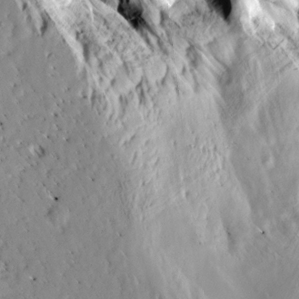
Label: non_frost